Question: I'm just getting into scraping with Scraperwiki in Python. Already figured out how to scrape tables from a page, run the scraper every month and save the results on top of each other. Pretty cool.
Now I want to <URL> with information on Android versions and run the script monthly. In particular, I want the table for the version, codename, API and distribution. It's not easy.
The table is called with a wrapper div. Is there any way to scrape this information? I can't find any solution.
Plan B is to scrape the visualisation. What I eventually need, is the codename and the percentage, so that's sufficient. This information can be found in the HTML in a Google Chart script.

But I can't find this information with my 'souped' HTML. I have <URL>. You can edit it to make it work.
Can anyone explain how I can approach this problem? A working scraper with comments on what's going on would be awesome.
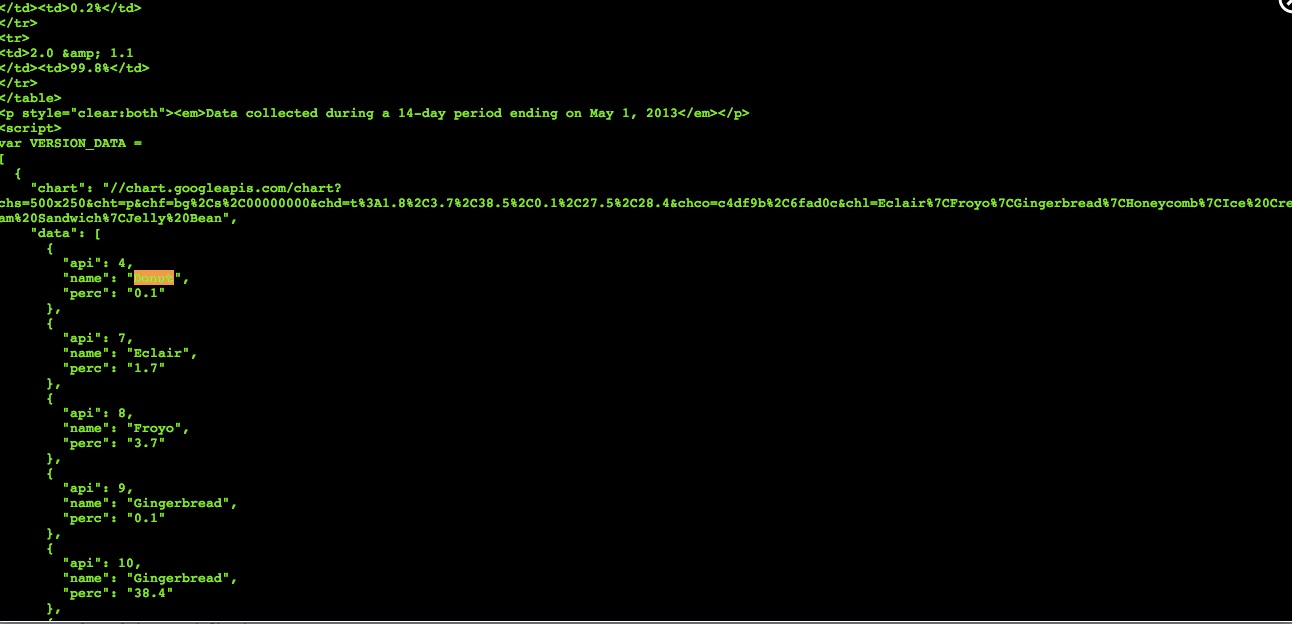
Answer: This is really a difficult case, because as kisamoto mentioned, the data is inside the embedded JavaScript and not in a seperate JSON file as you would expect. It is possible with BeautifulSoup but it involes some ugly string processing:
'''
last_paragraph = soup.find_all('p', style='clear:both')[-1]
script_tag = last_paragraph.next_sibling.next_sibling
script_text = script_tag.text
lines = script_text.split('
')
data_text = ''
for line in lines:
if 'SCREEN_DATA' in line: break
data_text = data_text + line
data_text = data_text.replace('var VERSION_DATA =', '')
# delete semicolon at the end
data_text = data_text[:-1]
data = json.loads(data_text)
data = data[0]
print data['data']
'''
Output:
'''
[{u'perc': u'0.1', u'api': 4, u'name': u'Donut'}, ... ]
'''